Question: I'm trying to recreate a chart using Report Builder that a colleague had in a power point presentation. The chart area is colored differently based on the values of the y-axis. I'm aware that I can write an expression for the colors, but I'm not sure how to reference the y-axis.
Here is what I'm trying to do (pink, yellow, and green):
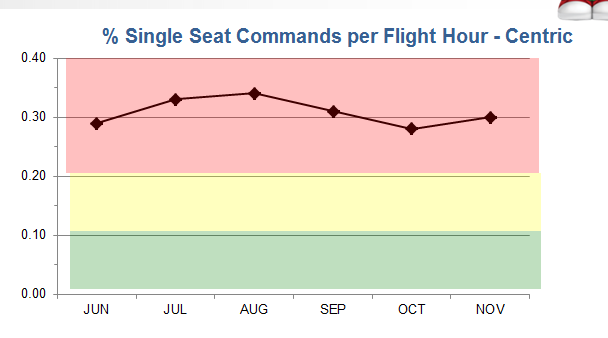
Answer: The solution is to click on the vertical chart axis, find striplines under properties, and change the color interval offset and width.